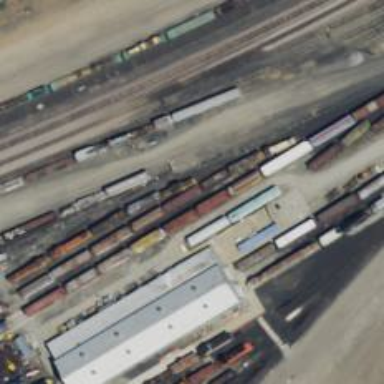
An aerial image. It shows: Preserved rail yard. The yard contains railway tracks.